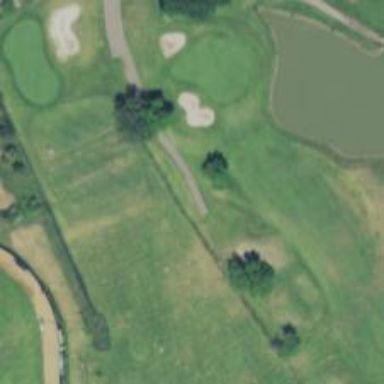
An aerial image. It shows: Service road designated as golf cart path.